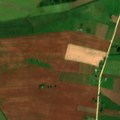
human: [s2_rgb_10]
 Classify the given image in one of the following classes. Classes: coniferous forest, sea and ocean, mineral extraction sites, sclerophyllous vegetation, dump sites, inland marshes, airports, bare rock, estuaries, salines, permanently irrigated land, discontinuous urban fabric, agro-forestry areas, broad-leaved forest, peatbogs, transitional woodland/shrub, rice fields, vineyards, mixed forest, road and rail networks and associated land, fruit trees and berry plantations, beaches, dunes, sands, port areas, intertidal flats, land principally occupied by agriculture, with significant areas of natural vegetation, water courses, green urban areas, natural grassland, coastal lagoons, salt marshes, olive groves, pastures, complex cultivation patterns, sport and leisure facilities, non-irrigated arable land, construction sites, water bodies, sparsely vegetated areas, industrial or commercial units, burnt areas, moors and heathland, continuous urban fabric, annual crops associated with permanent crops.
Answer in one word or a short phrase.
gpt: non-irrigated arable land, pastures, complex cultivation patterns